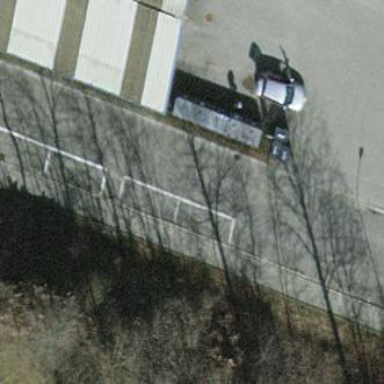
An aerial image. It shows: Asphalt parking lane.